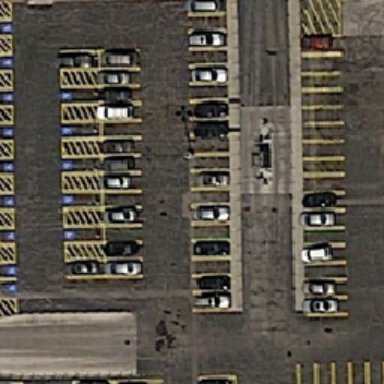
All parking spaces in the parking lot are marked with a yellow slam .